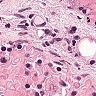
Metastatic tissue present: no